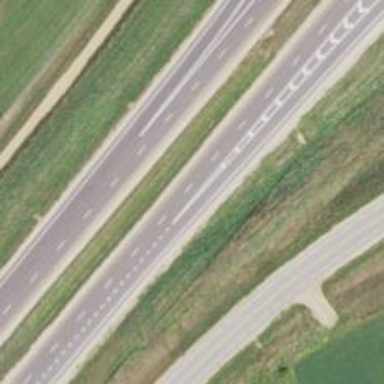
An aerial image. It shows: Motorway junction.